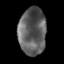
Tissue: lung
Cell type: T cells
Senescence score: 0.193
Nuclear area (px): 1264
Mean DAPI intensity: 95.414